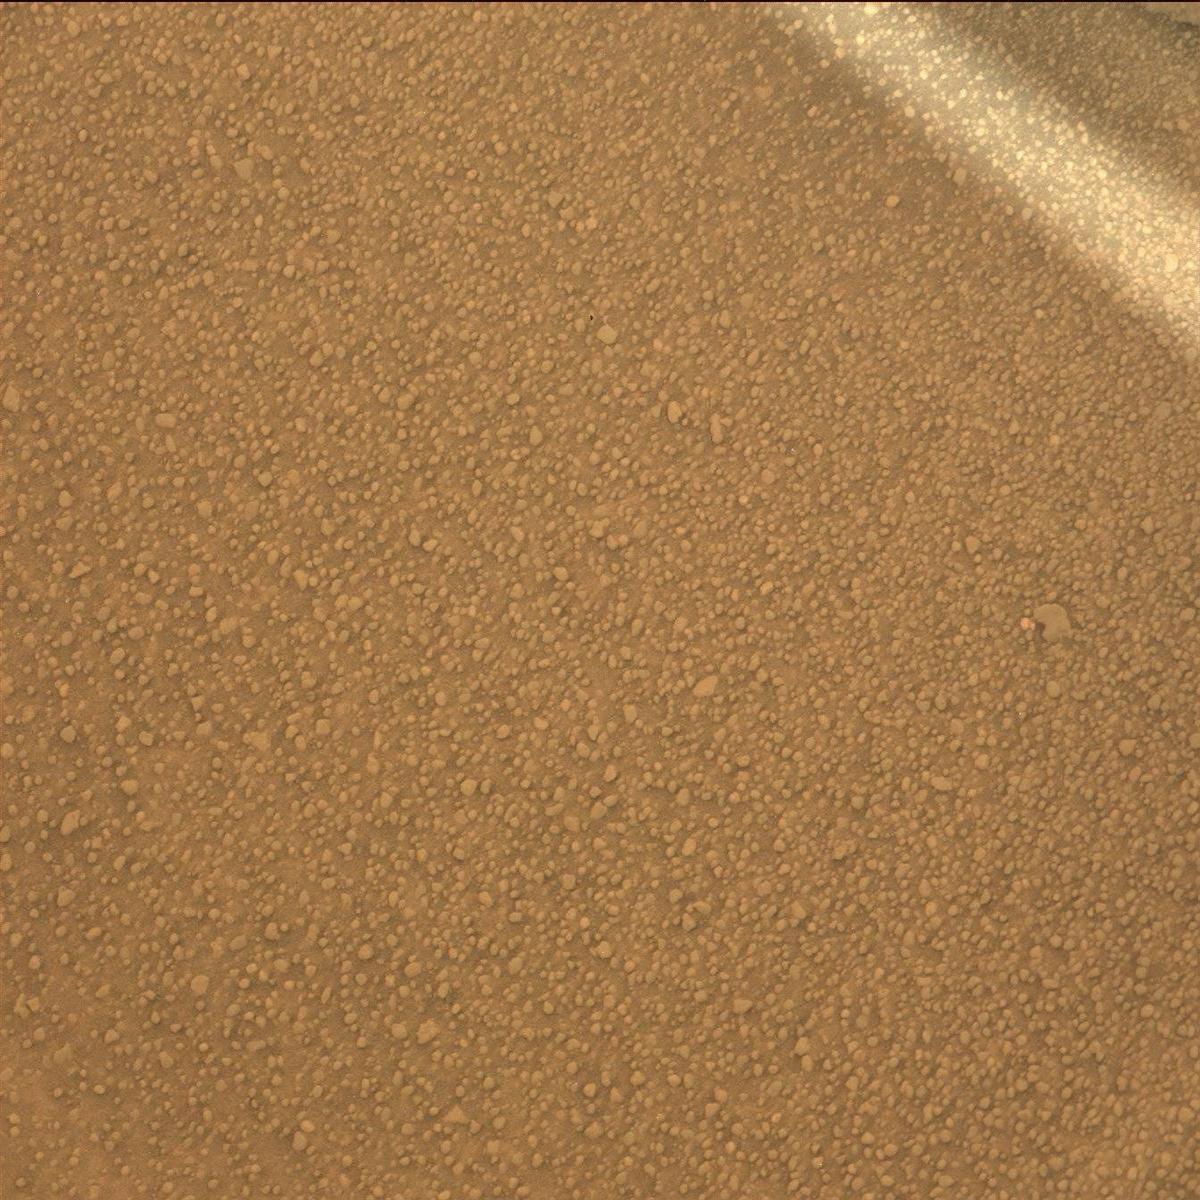
Terrain classes present: Sand / Soil